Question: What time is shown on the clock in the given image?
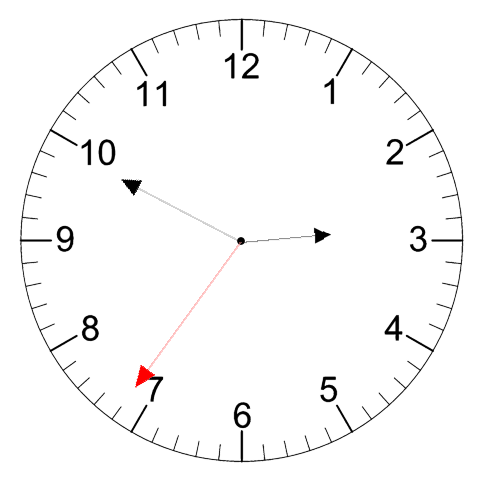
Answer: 02:49:36